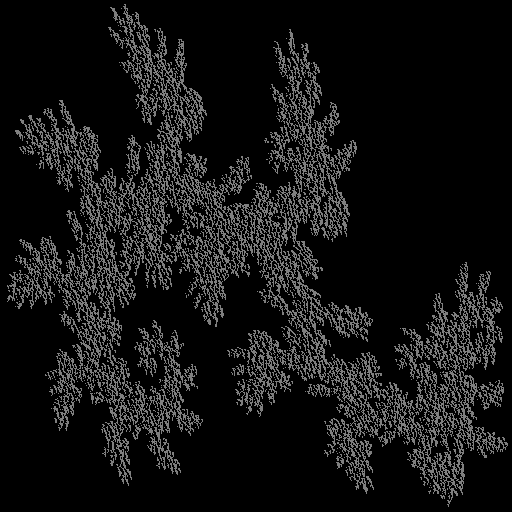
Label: greygoldenrod